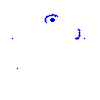
Particle: electron